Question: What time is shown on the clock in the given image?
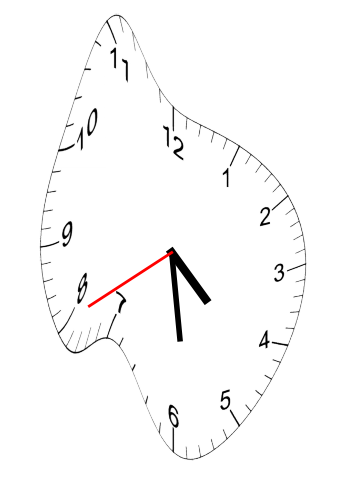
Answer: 04:28:40